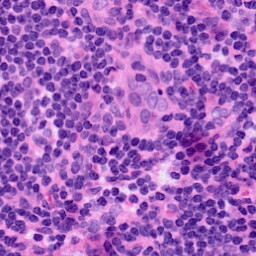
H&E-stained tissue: LymphNode